Question: I'm using selenium-rc with php. I want to show in my test the value of CLASSNAME. How can i present the var? I tried to do '$this['drivers']['CLASSNAME']' but this is not working for me.

(This is from the debug)
Thank you!
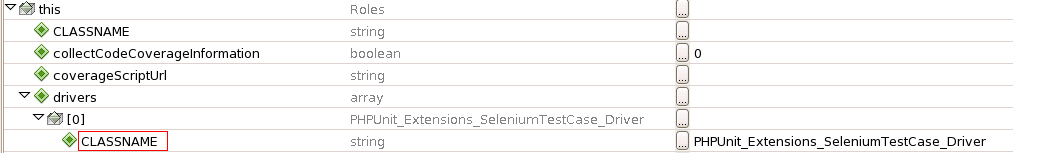
Answer: Looks like it should be:
'$this->drivers[0]->CLASSNAME'